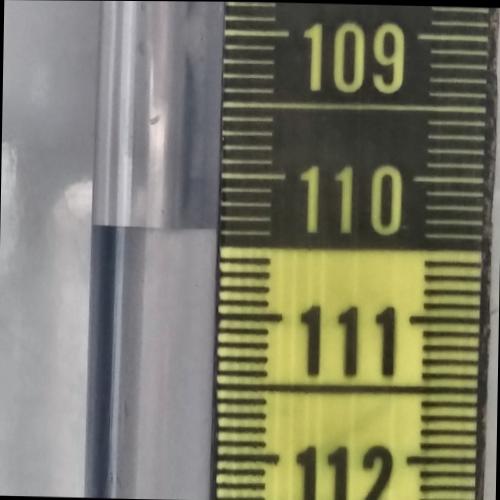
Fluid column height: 110.4 cm